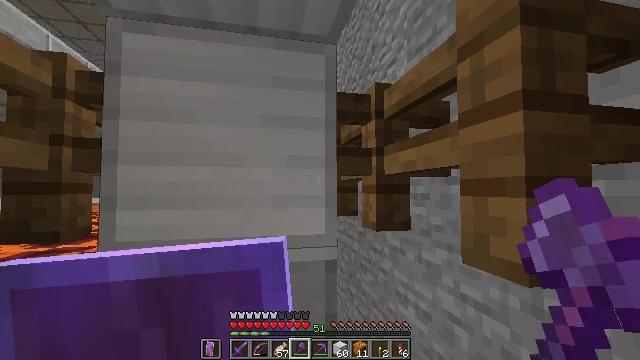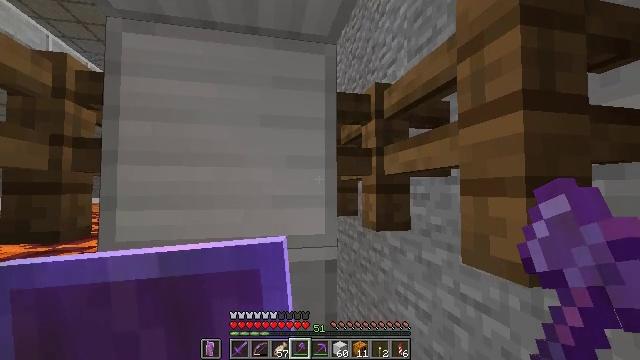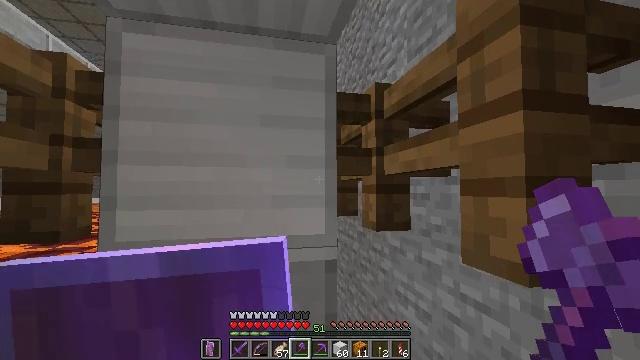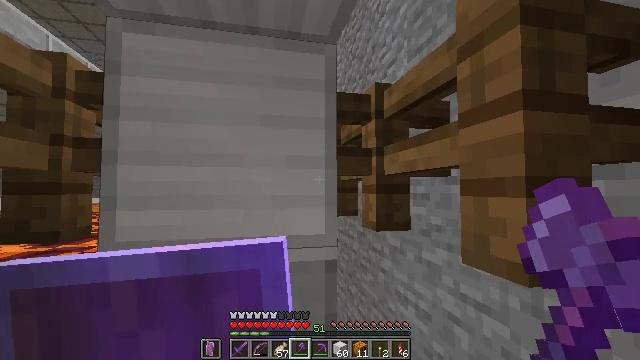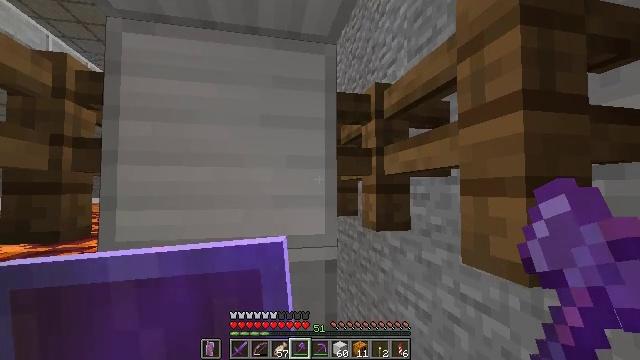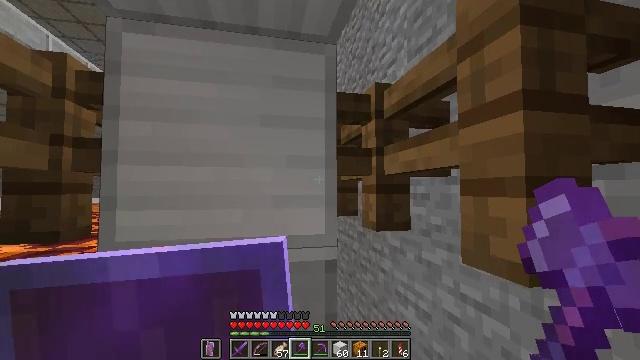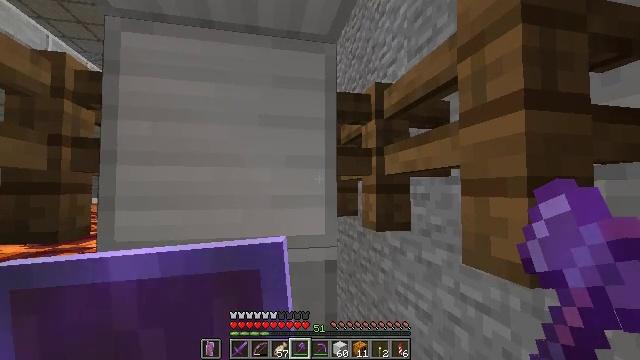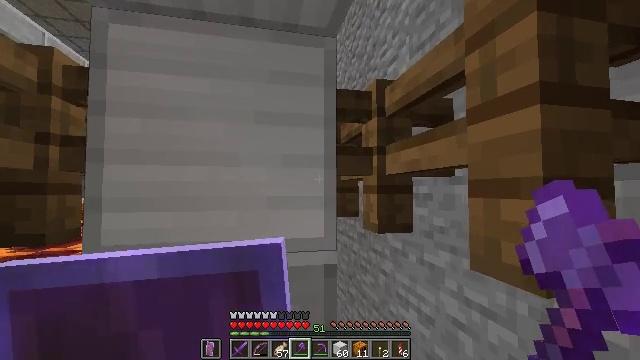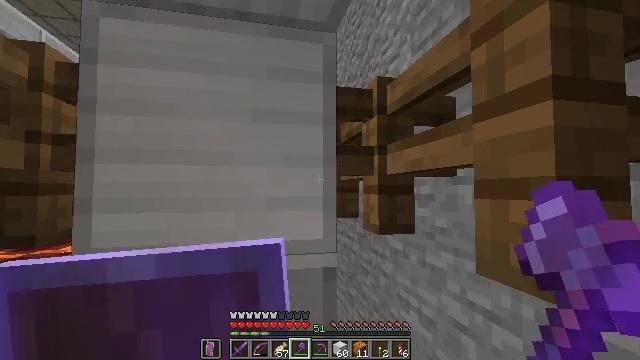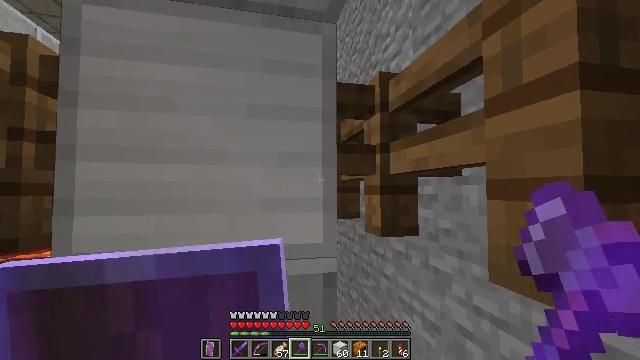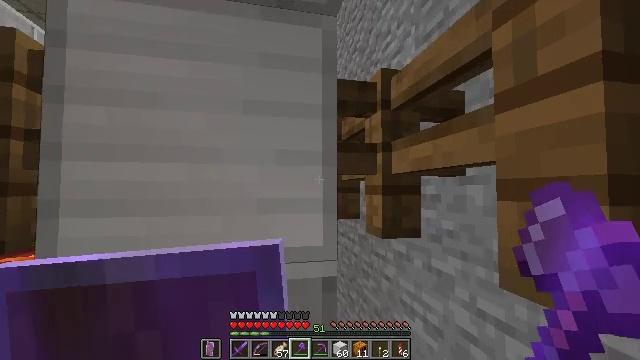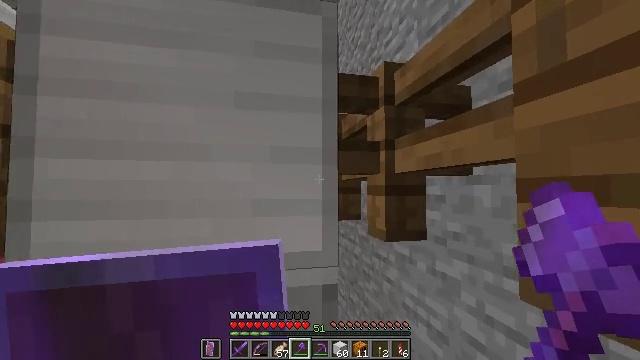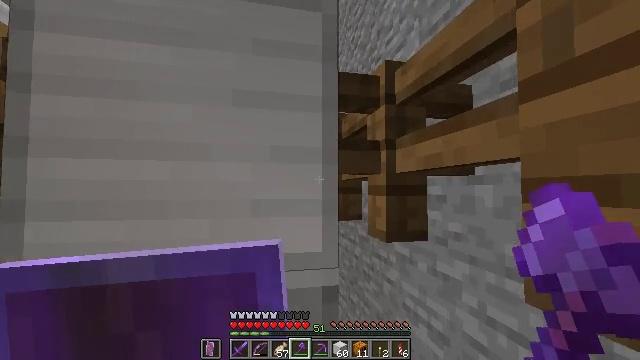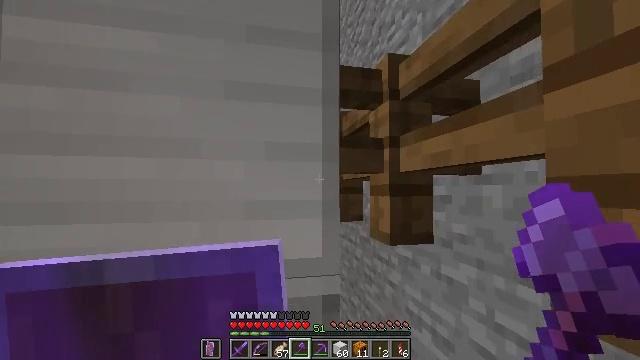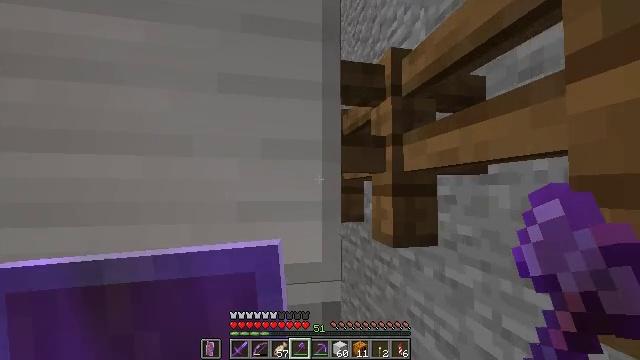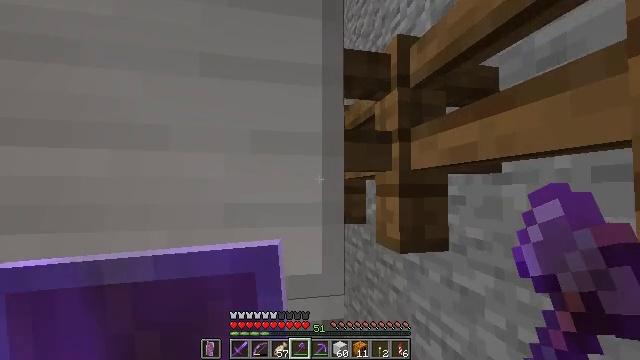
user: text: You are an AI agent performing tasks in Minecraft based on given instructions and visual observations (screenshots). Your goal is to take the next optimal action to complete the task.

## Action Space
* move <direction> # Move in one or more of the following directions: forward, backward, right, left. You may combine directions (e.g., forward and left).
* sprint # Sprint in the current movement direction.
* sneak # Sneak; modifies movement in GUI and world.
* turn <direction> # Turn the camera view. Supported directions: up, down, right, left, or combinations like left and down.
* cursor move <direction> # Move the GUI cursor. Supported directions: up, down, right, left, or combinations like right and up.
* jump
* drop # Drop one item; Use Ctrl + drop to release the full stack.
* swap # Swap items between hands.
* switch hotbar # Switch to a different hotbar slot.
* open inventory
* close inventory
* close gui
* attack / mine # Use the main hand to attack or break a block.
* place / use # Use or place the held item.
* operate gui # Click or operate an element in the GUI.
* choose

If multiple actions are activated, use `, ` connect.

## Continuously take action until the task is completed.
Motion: motion action
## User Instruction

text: Attack the spruce fence to dismantle it.
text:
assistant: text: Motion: sneak
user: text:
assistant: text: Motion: sneak
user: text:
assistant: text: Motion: sneak
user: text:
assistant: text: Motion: sneak
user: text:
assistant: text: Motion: sneak
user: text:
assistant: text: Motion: move forward, sneak
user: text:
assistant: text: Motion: move forward, sneak
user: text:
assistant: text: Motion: move forward, sneak
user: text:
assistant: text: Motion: move forward, sneak
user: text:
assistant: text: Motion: move forward, sneak
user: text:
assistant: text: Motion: move forward, sneak
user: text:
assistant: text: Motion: move forward, sneak
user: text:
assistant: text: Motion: move forward, sneak
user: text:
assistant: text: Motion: move forward, sneak
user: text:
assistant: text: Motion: move forward, sneak
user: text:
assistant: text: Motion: move forward, sneak
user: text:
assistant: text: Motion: move forward, sneak
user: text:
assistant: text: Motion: move forward, sneak
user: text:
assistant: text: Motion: move forward, sneak
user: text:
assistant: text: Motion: move forward, sneak
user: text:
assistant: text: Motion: move forward, sneak
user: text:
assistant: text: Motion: move forward, sneak
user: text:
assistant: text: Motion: sneak
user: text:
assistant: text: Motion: sneak
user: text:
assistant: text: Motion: sneak
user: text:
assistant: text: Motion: sneak
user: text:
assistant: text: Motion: sneak
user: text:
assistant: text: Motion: sneak
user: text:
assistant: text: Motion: sneak, turn right
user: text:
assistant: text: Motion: sneak, turn right